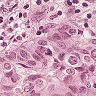
Metastatic tissue present: yes